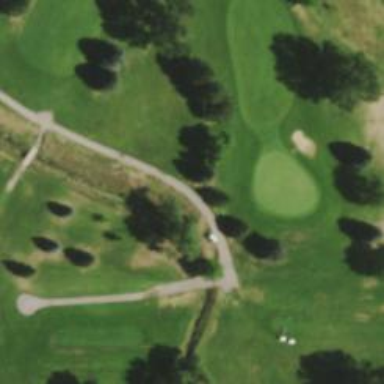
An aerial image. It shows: Golf cartpath that is also road path.